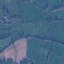
Land use / land cover: Pasture